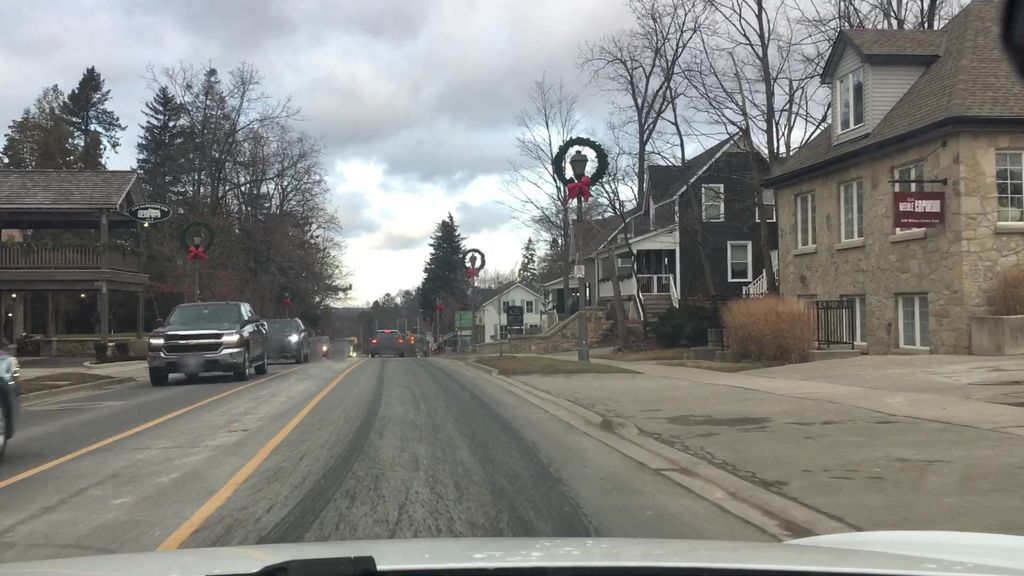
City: hamilton